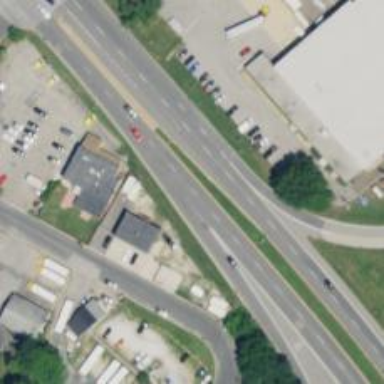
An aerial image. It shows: Primary highway.